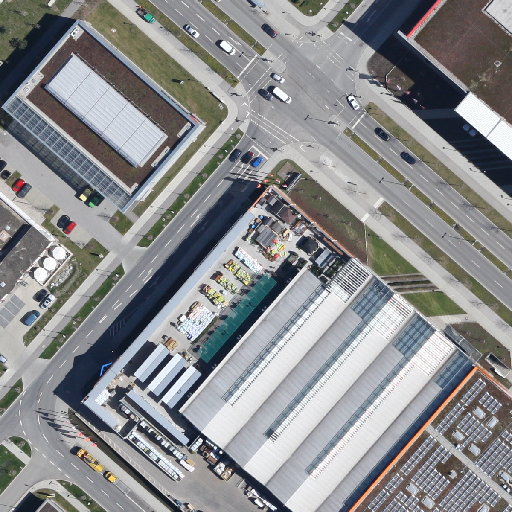
Referring expression: van driving on the road